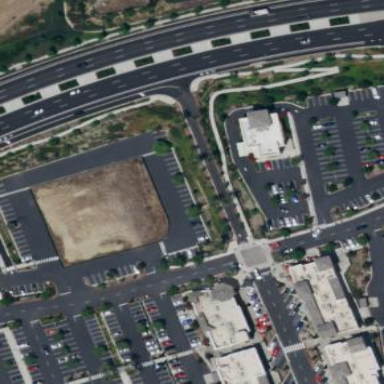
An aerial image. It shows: Retail building.